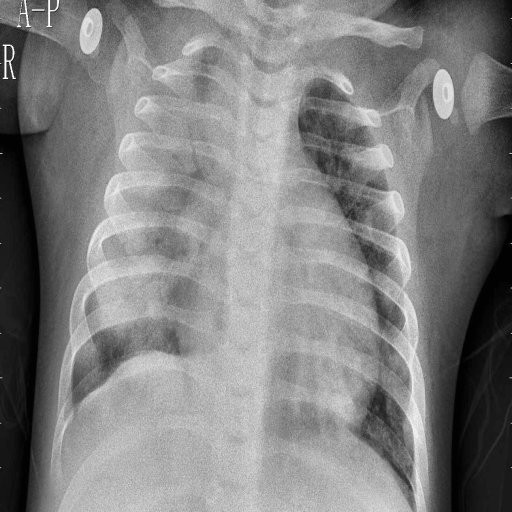
Finding: PNEUMONIA